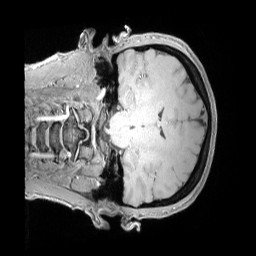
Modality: T1w
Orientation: coronal
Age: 37
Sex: female
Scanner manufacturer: siemens
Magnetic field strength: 3 T
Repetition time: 5 s
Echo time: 0.00298 s